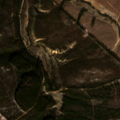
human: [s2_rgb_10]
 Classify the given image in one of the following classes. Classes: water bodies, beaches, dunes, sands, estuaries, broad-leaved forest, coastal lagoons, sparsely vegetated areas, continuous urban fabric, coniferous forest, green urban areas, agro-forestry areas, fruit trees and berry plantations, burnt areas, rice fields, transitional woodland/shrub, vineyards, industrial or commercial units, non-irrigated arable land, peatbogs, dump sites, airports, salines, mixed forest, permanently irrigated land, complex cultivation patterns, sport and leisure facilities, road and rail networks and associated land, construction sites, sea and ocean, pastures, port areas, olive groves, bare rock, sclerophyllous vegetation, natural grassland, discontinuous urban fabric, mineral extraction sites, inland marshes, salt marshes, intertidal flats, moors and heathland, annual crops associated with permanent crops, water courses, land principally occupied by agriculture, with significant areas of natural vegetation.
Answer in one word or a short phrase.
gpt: broad-leaved forest, natural grassland, moors and heathland, transitional woodland/shrub